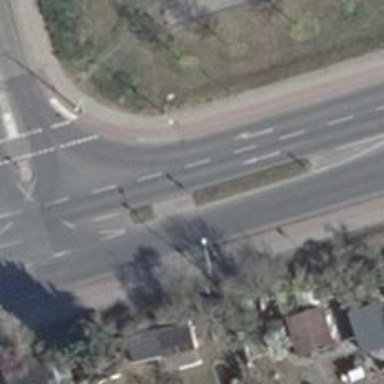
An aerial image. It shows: Uncontrolled road crossing with pedestrian island.